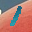
Label: 1